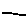
Label: line